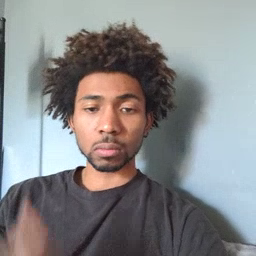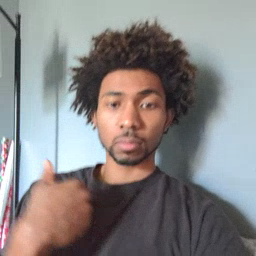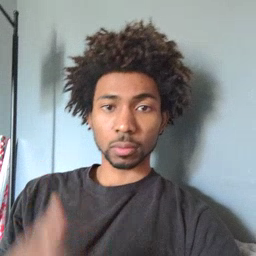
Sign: animal